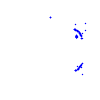
Particle: kaon